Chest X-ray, AP view. Patient: 46 years old, sex M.
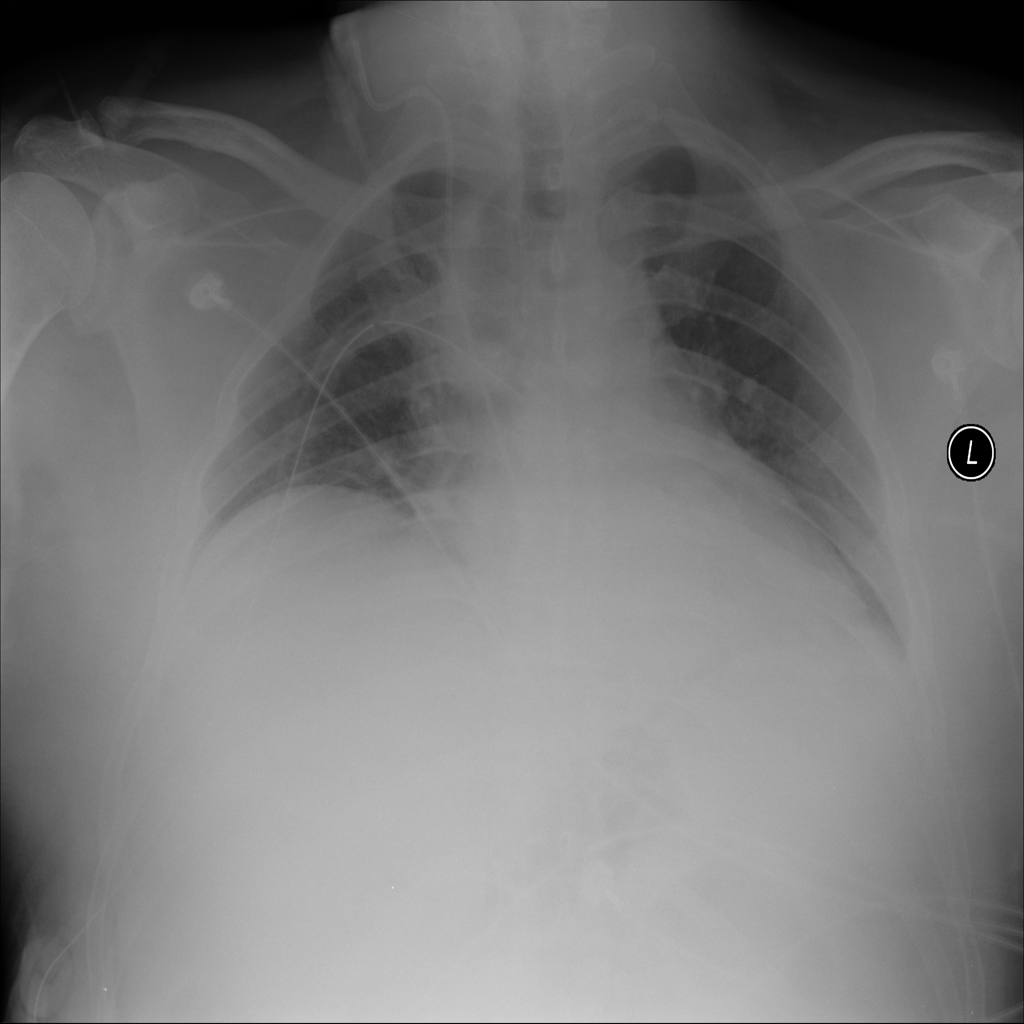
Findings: Atelectasis